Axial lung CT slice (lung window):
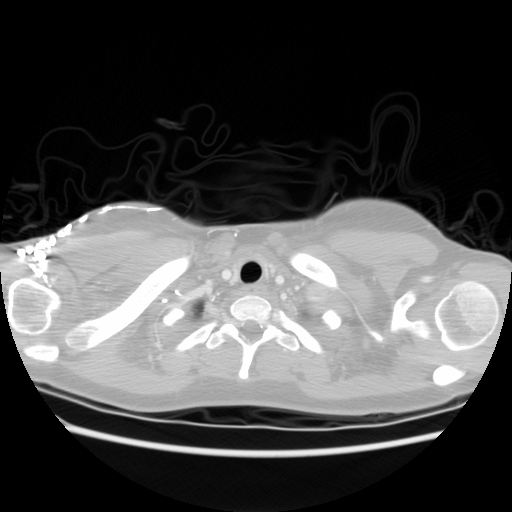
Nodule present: no